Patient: sex M, age 23
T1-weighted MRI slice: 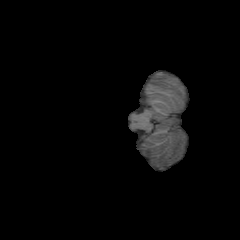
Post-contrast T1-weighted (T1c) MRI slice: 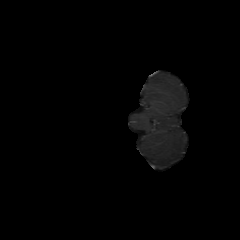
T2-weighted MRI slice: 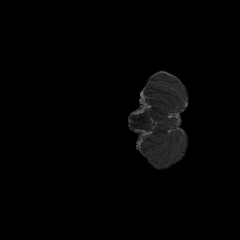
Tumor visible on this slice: no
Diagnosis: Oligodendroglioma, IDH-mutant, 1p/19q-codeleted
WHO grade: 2